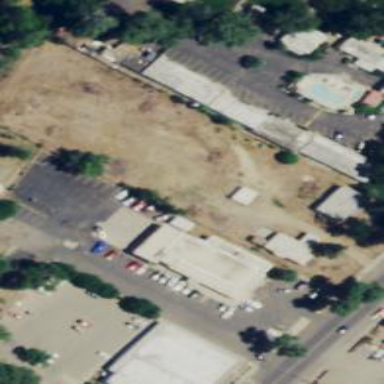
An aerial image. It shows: Parking area.